Question: I am trying to add two DataTables to a Table (tablix) in my report using ReportViewer.
- -
I'll have a list of programs and a list of improvements for each program.
Here's an example of what I'm looking for:

I'm not sure how to design my ReportViewer. Is using a Table (tablix) a good method or are there easier methods of doing so? Perhaps using a Matrix? How would you go about designing a report that contains two DataTables?
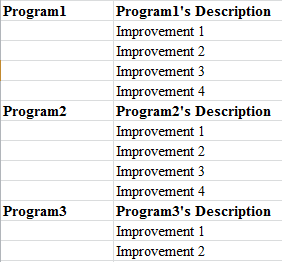
Answer: ## Detailed Solution
I manually created a DataSet ('ds'), a DataTable ('dtTest') and manually populated it with information. For example:
'''
ds.dtTest.Rows.Add("Test1", "Description 1", "Improvement 1 for Test1")
ds.dtTest.Rows.Add("Test1", "Description 1", "Improvement 2 for Test1")
ds.dtTest.Rows.Add("Test1", "Description 1", "Improvement 3 for Test1")
ds.dtTest.Rows.Add("Test1", "Description 1", "Improvement 4 for Test1")
ds.dtTest.Rows.Add("Test2", "Description 2", "Improvement 1 for Test2")
ds.dtTest.Rows.Add("Test2", "Description 2", "Improvement 2 for Test2")
ds.dtTest.Rows.Add("Test3", "Description 3", "Improvement 1 for Test3")
ds.dtTest.Rows.Add("Test3", "Description 3", "Improvement 2 for Test3")
ds.dtTest.Rows.Add("Test3", "Description 3", "Improvement 3 for Test3")
ds.dtTest.Rows.Add("Test3", "Description 3", "Improvement 4 for Test3")
ds.dtTest.Rows.Add("Test4", "Description 4", "Improvement 1 for Test4")
'''
---
## 1. Add the Tablix to the Report

---
## 2. Remove all but 1 column. Keep the column that will be repeated
In my case, I add the Improvement column here

---
## 3. Add Parent Group to the Improvement Column
I right click on the Improvement cell and Add Group > Parent Group (Under Row Groups)

---
## 4. Group By Name

---
## 5. Add a child group to your name column
This is where I add my description

---
## 6. Add Description

## 7. Remove Headers

---
## Result
Here is the design:

Here is the final result: